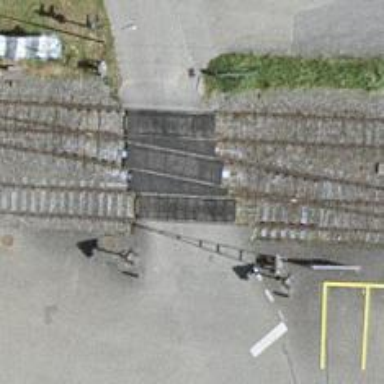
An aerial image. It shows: Level crossing on the railway with lights and full barrier.